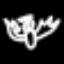
Label: angel